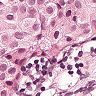
Metastatic tissue present: yes